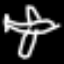
Label: airplane